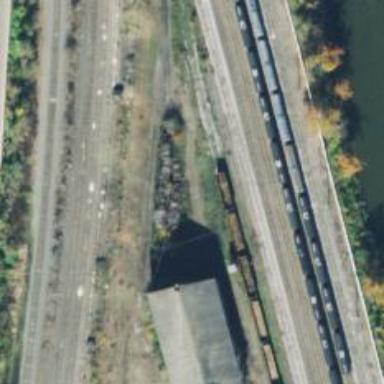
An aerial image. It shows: Abandoned railway yard.